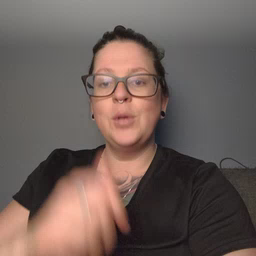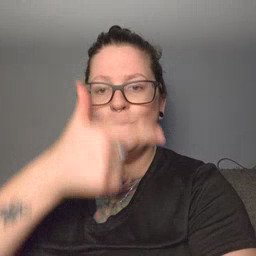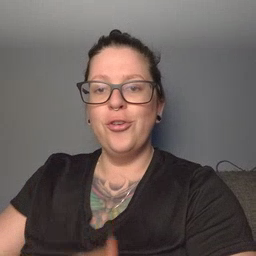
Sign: brother